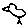
Label: bird